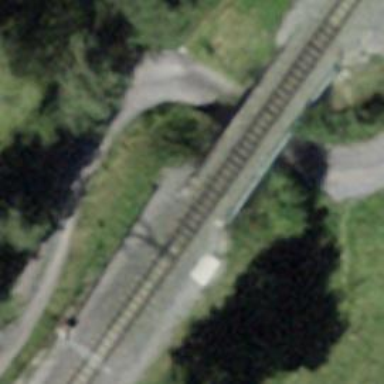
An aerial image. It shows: Narrow-gauge railway bridge with electrified contact lines and one track.